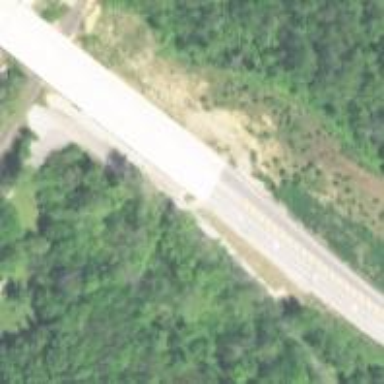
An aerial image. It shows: Trunk road bridge.